Interaction volume radius: 10 \u00c5
Interaction volume height: 10 \u00c5
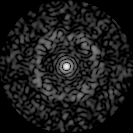
Disorder parameter: 0.7903